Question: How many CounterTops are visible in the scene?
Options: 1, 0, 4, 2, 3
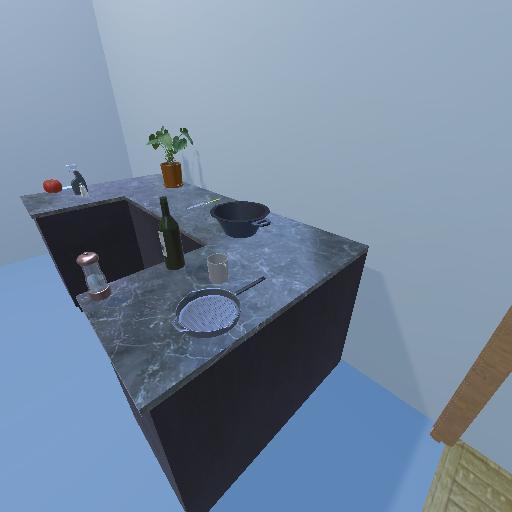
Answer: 1